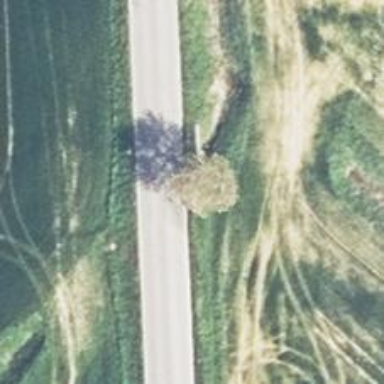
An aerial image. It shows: Landmark tree with broadleaved deciduous leaves.